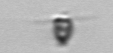
Label: Pyramimonas